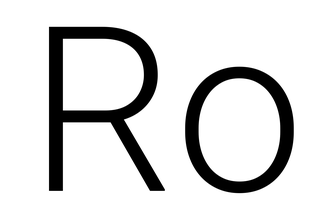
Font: Roboto_Light